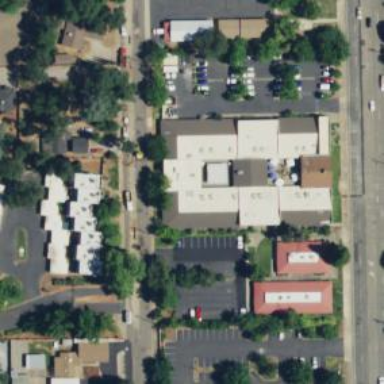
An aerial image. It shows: Building.